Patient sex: F
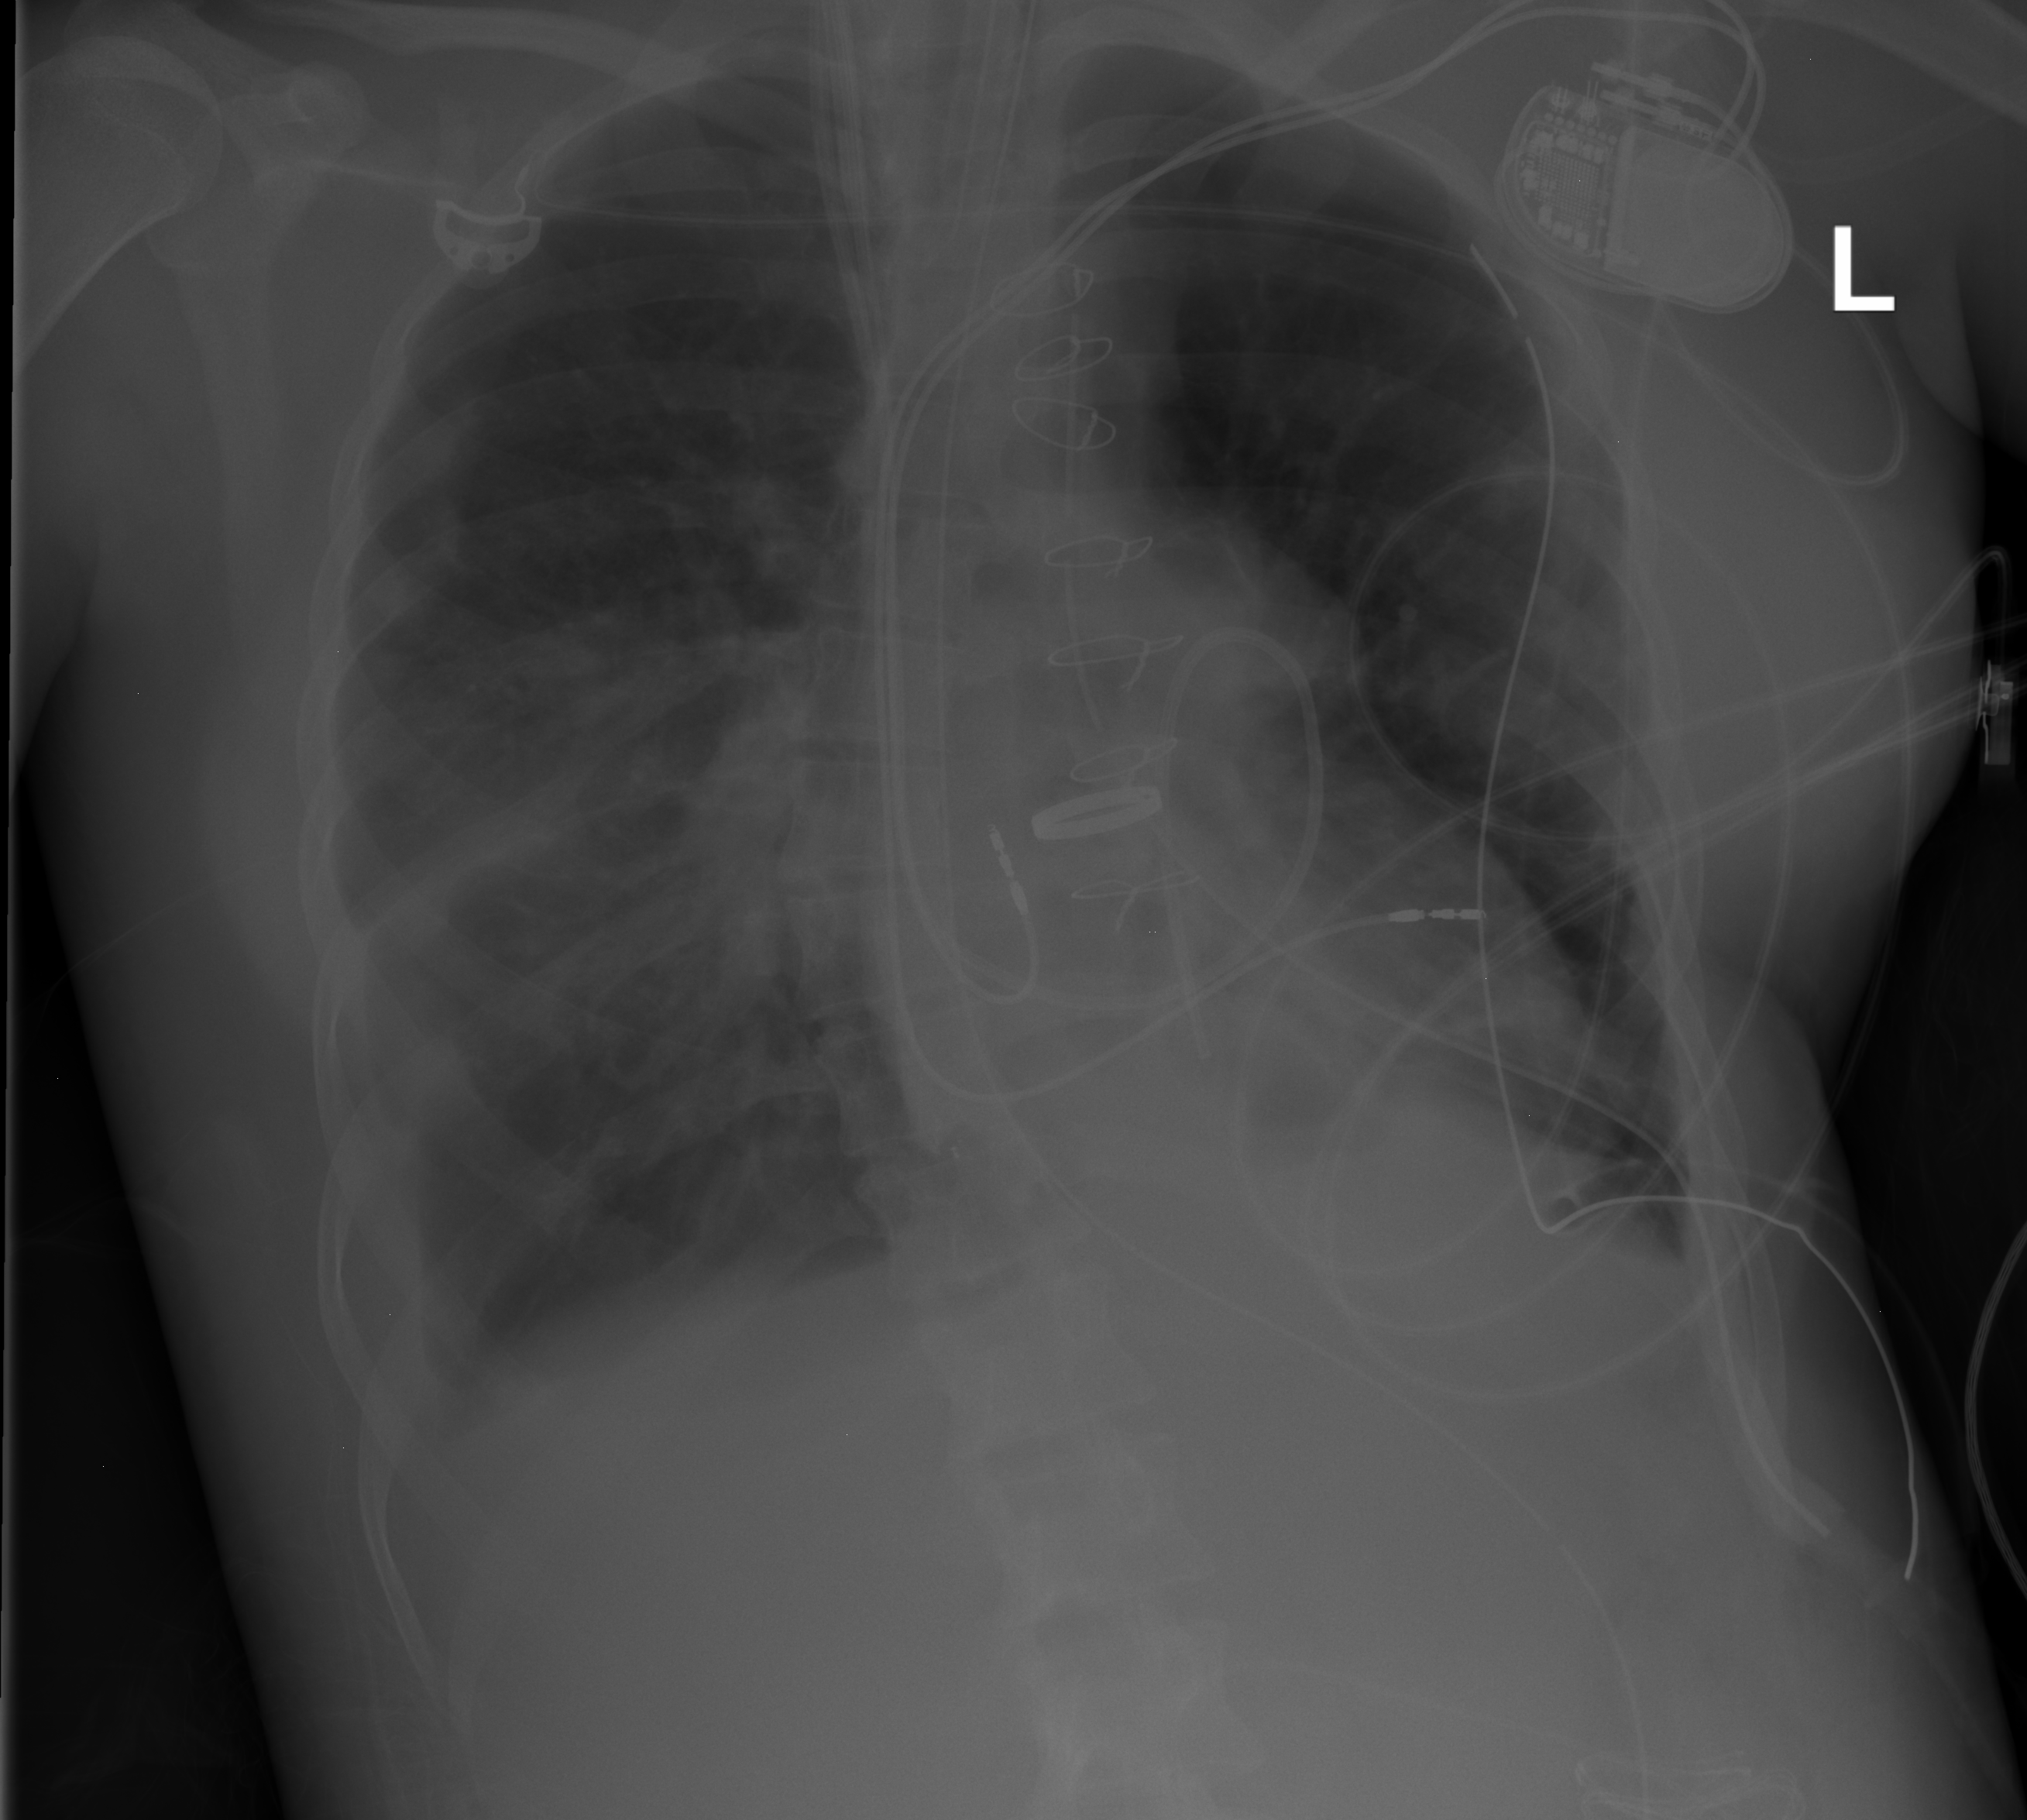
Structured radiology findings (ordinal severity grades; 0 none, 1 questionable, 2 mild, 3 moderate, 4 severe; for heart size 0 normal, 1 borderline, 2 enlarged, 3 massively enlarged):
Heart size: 0
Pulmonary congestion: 2
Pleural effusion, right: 2
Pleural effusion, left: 2
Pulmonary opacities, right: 3
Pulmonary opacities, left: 2
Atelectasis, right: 2
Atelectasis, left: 0